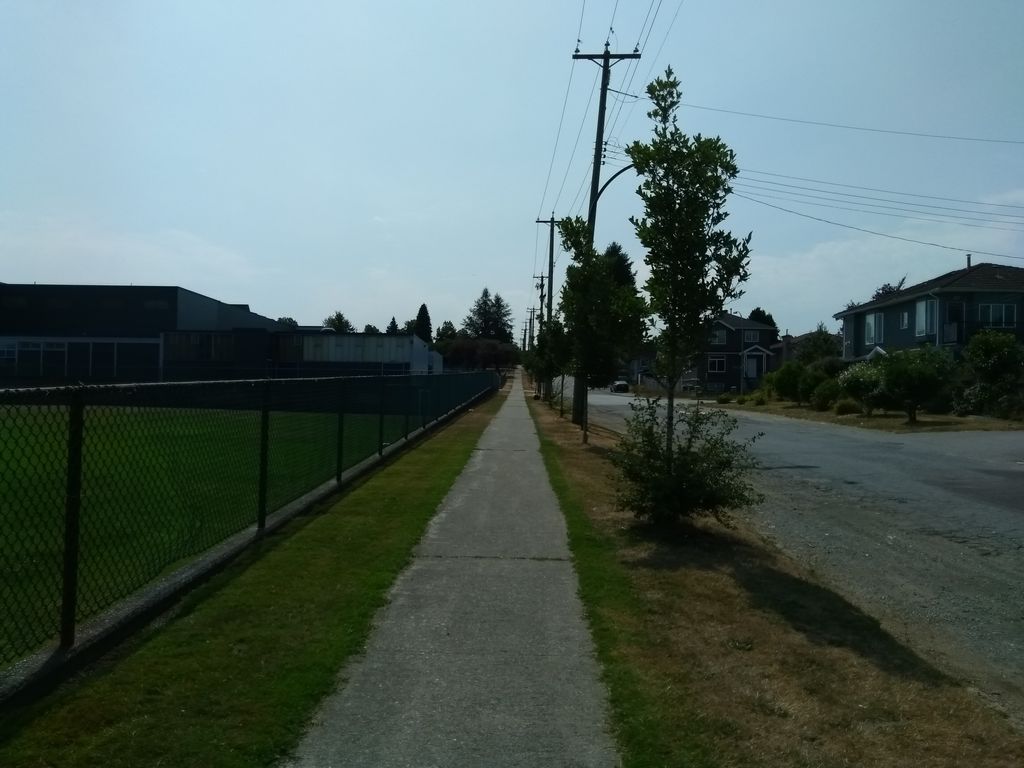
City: vancouver